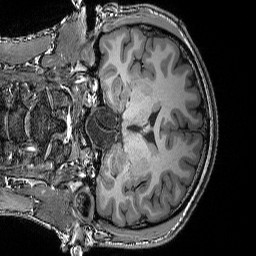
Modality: T1w
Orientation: coronal
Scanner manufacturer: siemens
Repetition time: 2.25 s
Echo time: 0.00418 s